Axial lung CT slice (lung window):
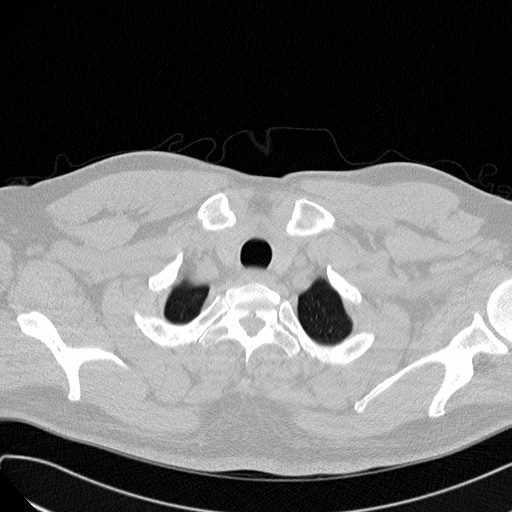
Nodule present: no